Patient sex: F
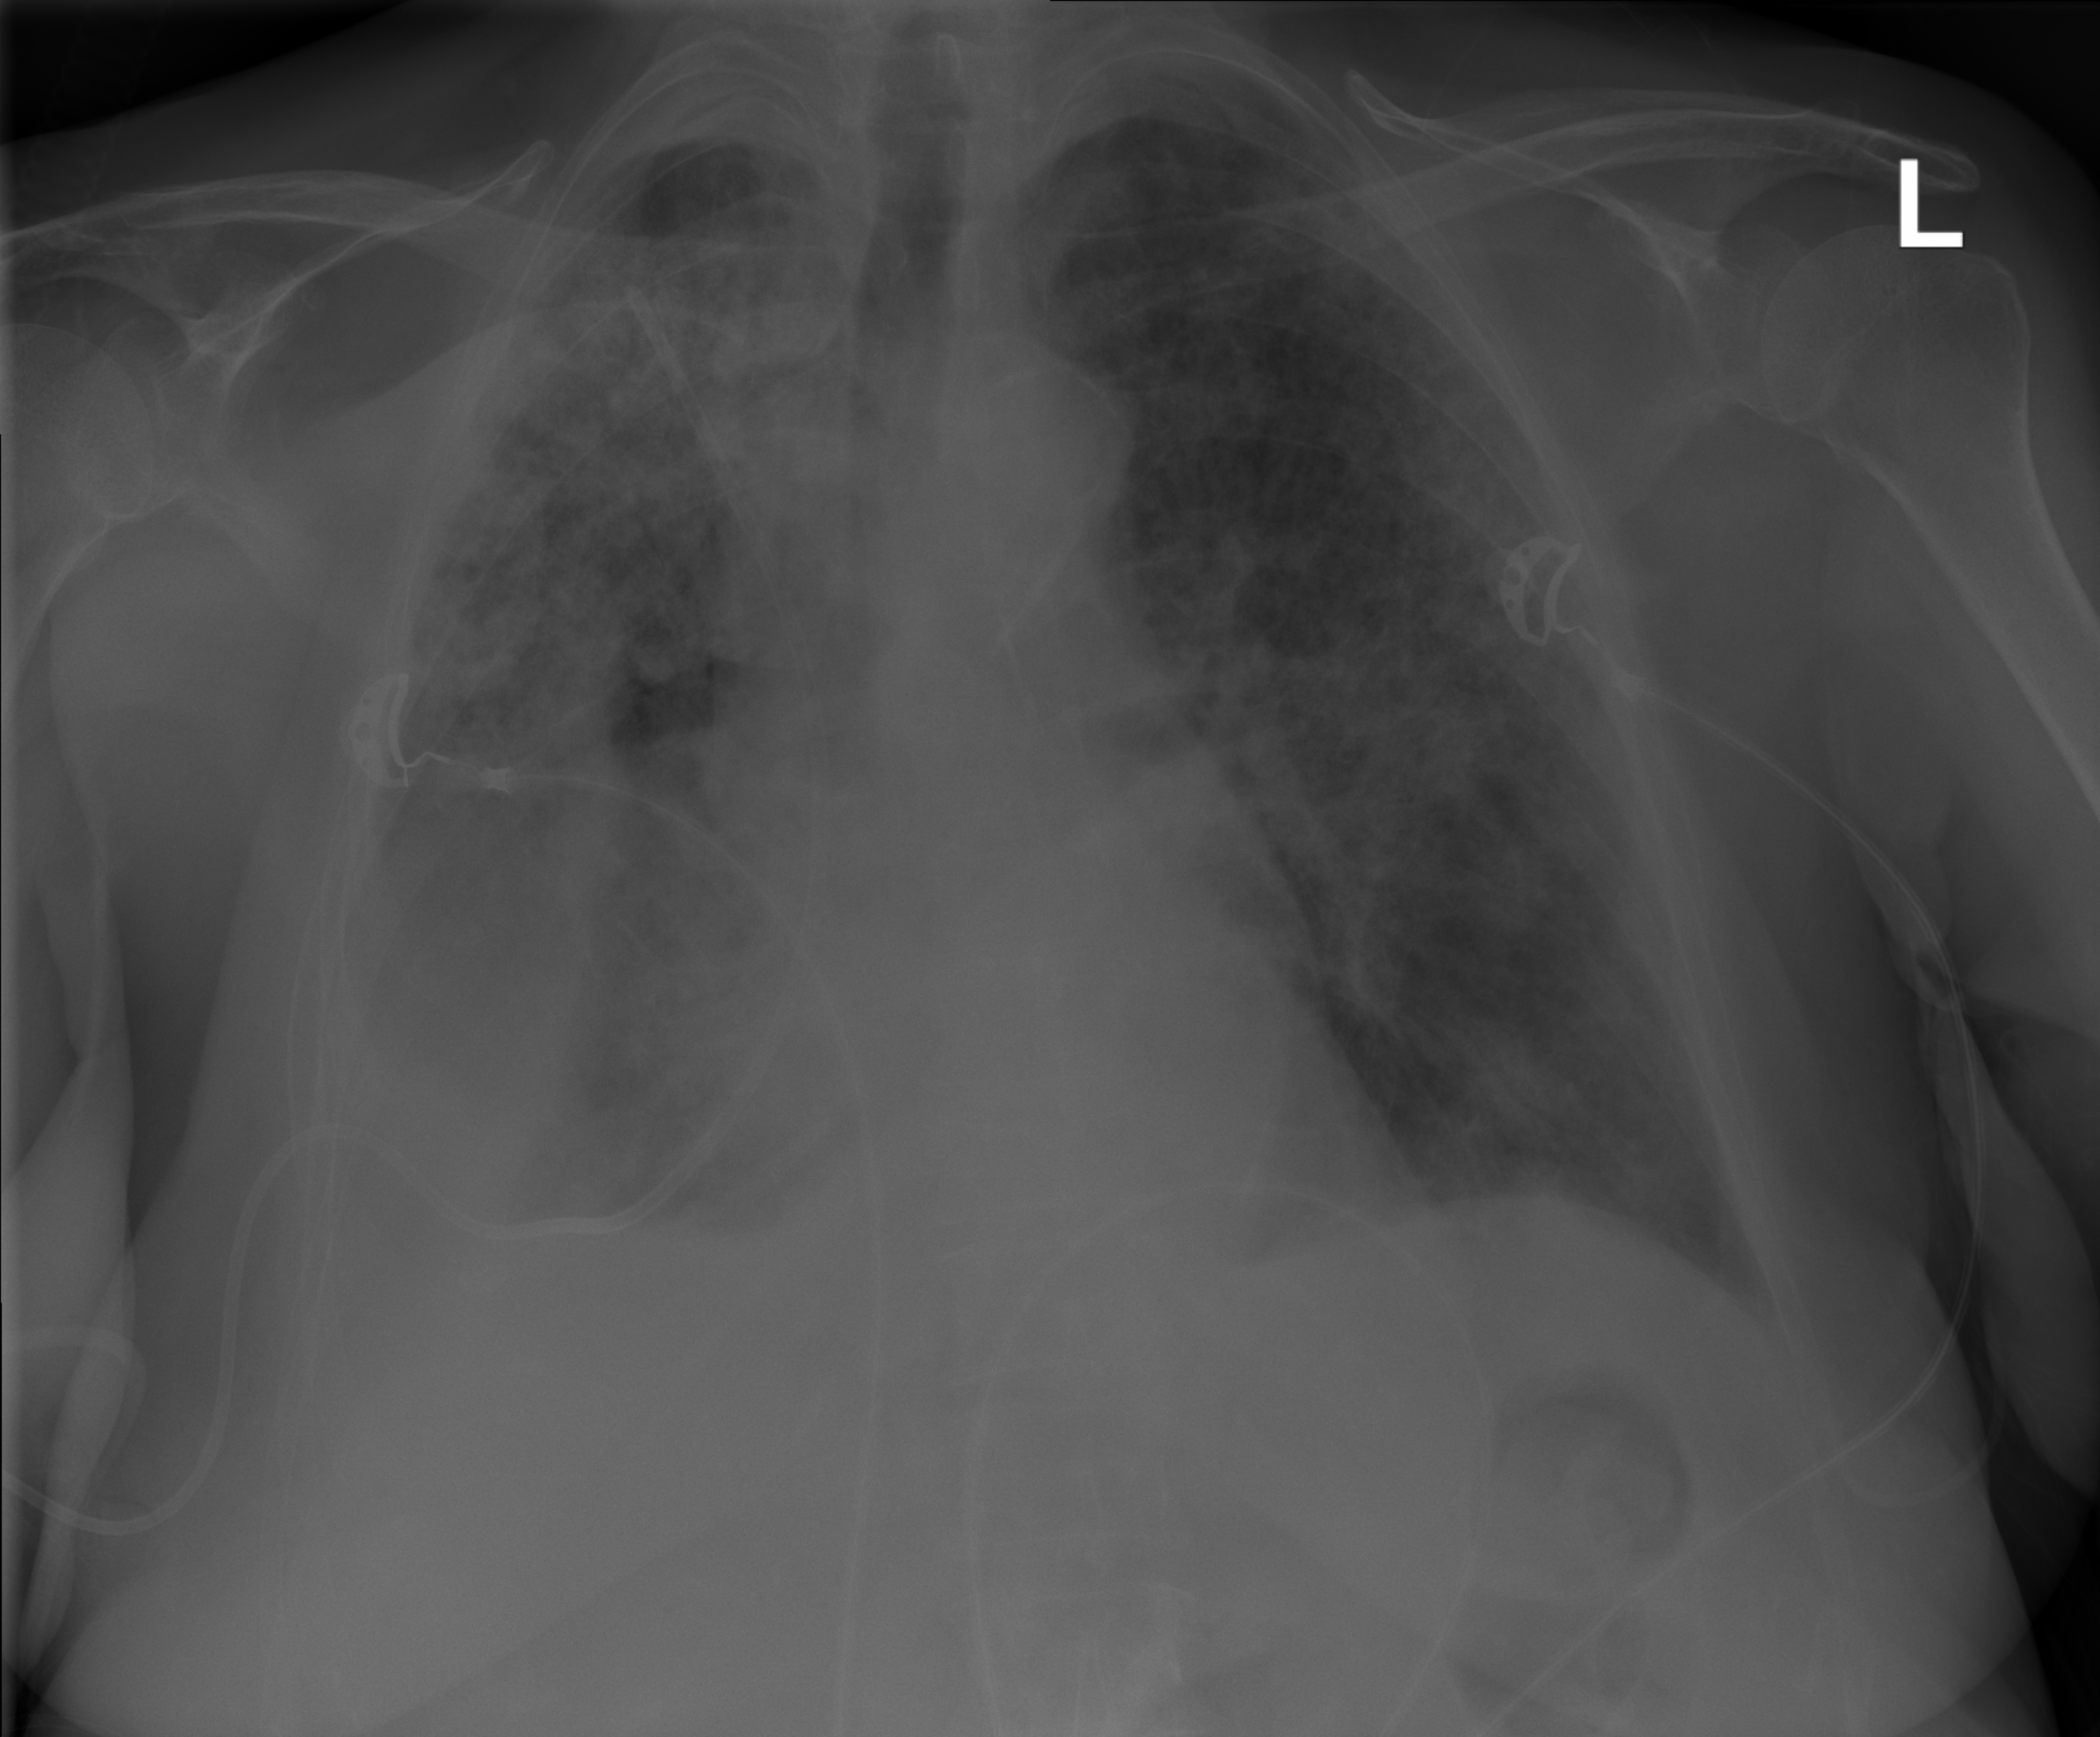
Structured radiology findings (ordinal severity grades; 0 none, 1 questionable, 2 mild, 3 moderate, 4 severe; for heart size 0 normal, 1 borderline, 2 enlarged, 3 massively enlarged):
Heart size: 0
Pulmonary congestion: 1
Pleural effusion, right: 2
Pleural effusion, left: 0
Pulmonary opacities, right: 3
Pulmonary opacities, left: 3
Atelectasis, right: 3
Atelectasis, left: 2